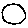
Label: circle